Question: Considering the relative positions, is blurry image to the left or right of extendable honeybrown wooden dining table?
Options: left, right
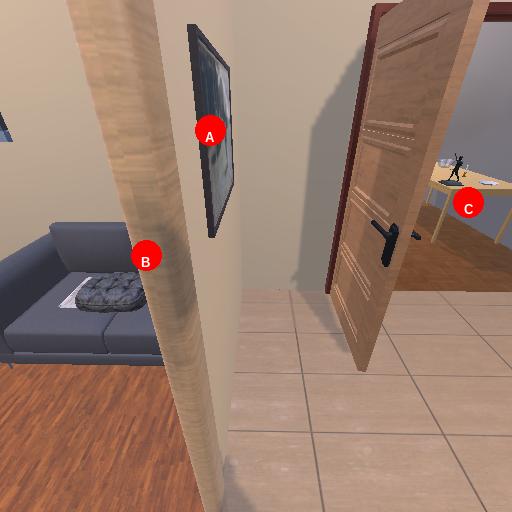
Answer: left